Question: Working with android project and i got a problem on customized overlay class i cannot get the putextra values from the previous class to this class it shows an error on getIntent()
method can any one help to fix this error here is my code..
'''
import java.util.ArrayList;
import android.app.AlertDialog;
import android.content.Context;
import android.content.DialogInterface;
import android.content.Intent;
import android.graphics.drawable.Drawable;
import android.view.MotionEvent;
import com.google.android.maps.GeoPoint;
import com.google.android.maps.ItemizedOverlay;
import com.google.android.maps.MapView;
import com.google.android.maps.OverlayItem;
/**
* Class used to place marker or any overlay items on Map
* */
public class AddItemizedOverlay extends ItemizedOverlay<OverlayItem> {
private ArrayList<OverlayItem> mapOverlays = new ArrayList<OverlayItem>();
private Context context;
String place_reference;
public AddItemizedOverlay(Drawable defaultMarker) {
super(boundCenterBottom(defaultMarker));
}
public AddItemizedOverlay(Drawable defaultMarker, Context context) {
this(defaultMarker);
this.context = context;
}
@Override
public boolean onTouchEvent(MotionEvent event, MapView mapView)
{
if (event.getAction() == 1) {
GeoPoint geopoint = mapView.getProjection().fromPixels(
(int) event.getX(),
(int) event.getY());
// latitude
double lat = geopoint.getLatitudeE6() / 1E6;
// longitude
double lon = geopoint.getLongitudeE6() / 1E6;
//Toast.makeText(context, "Lat: " + lat + ", Lon: "+lon, Toast.LENGTH_SHORT).show();
}
return false;
}
@Override
protected OverlayItem createItem(int i) {
return mapOverlays.get(i);
}
@Override
public int size() {
return mapOverlays.size();
}
@Override
protected boolean onTap(int index) {
OverlayItem item = mapOverlays.get(index);
AlertDialog.Builder dialog = new AlertDialog.Builder(this.context);
dialog.setTitle(item.getTitle());
dialog.setMessage(item.getSnippet());
dialog.setPositiveButton("Yes", new DialogInterface.OnClickListener() {
public void onClick(DialogInterface dialog, int which) {
Intent i = getIntent();
i.getStringExtra(place_reference);
Intent intent = new Intent(context, SinglePlaceActivity.class);
intent.setFlags(Intent.FLAG_ACTIVITY_NEW_TASK);
context.startActivity(intent );
}
})
.setNegativeButton("No",new DialogInterface.OnClickListener() {
public void onClick(DialogInterface dialog,int id) {
// if this button is clicked, just close
// the dialog box and do nothing
dialog.cancel();
// MainActivity.this.finish();
}
});
dialog.show();
return true;
}
public void addOverlay(OverlayItem overlay) {
mapOverlays.add(overlay);
}
public void populateNow(){
this.populate();
}
}
'''
and this is my error which i found on my code

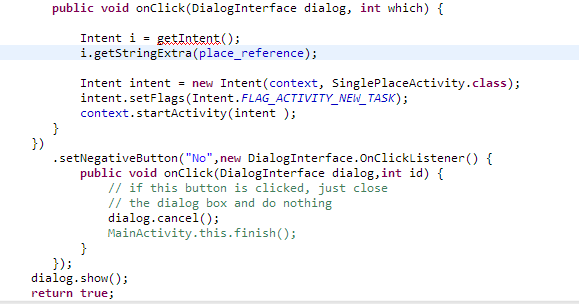
Answer: 'getIntent()' is a method for 'Activity'.
In your case, I would make the constructor like this:
'''
private Activity activity;
public AddItemizedOverlay(Drawable defaultMarker, Context context, Activity a) {
this(defaultMarker);
this.context = context;
this.activity = a;
}
'''
And then use 'activity.getIntent();'